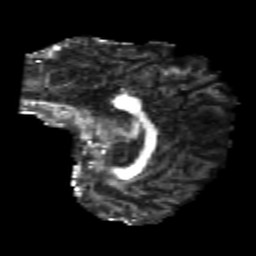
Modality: FA
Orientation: sagittal
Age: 23
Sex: male
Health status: healthy
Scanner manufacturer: philips
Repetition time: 7.386 s
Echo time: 0.08599 s